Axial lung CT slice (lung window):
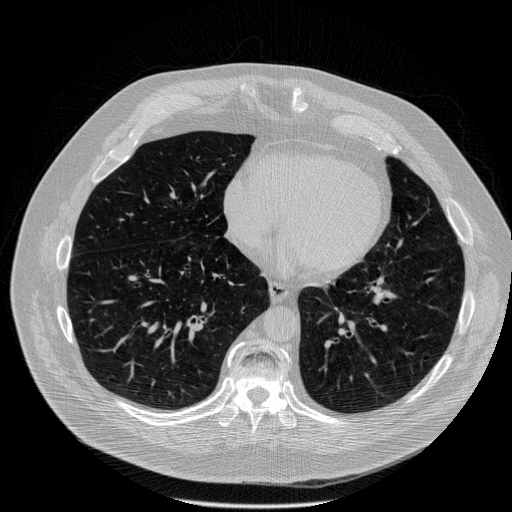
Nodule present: no